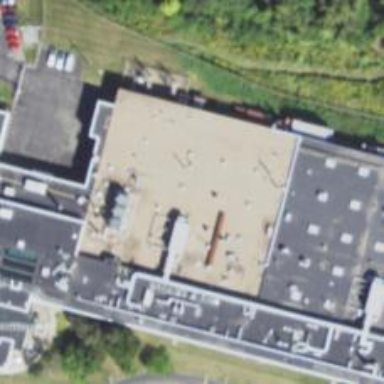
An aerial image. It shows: Hospital.